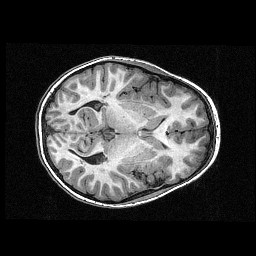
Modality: T1w
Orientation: axial
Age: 9
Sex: male
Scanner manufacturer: siemens
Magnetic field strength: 3 T
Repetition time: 2.3 s
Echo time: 0.00336 s